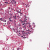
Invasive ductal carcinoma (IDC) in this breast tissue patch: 0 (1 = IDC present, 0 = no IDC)